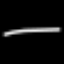
Label: line